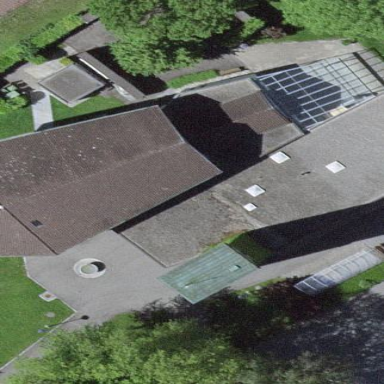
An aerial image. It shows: Church which is place of worship.